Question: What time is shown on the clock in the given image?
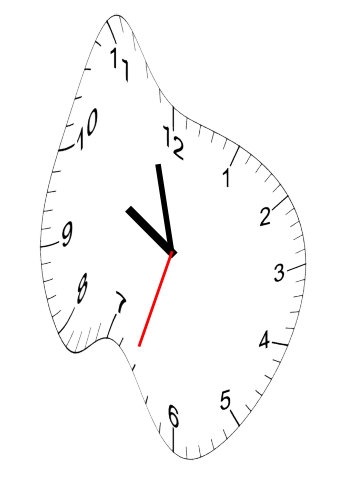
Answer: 09:57:33